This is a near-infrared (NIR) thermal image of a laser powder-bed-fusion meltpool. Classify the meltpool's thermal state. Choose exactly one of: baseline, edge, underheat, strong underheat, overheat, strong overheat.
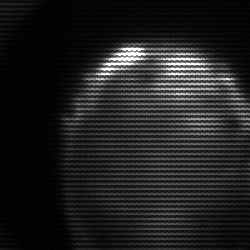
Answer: edge